Aerial crown-view tile of a tropical tree (Barro Colorado Island, Panama), acquired 20241216:
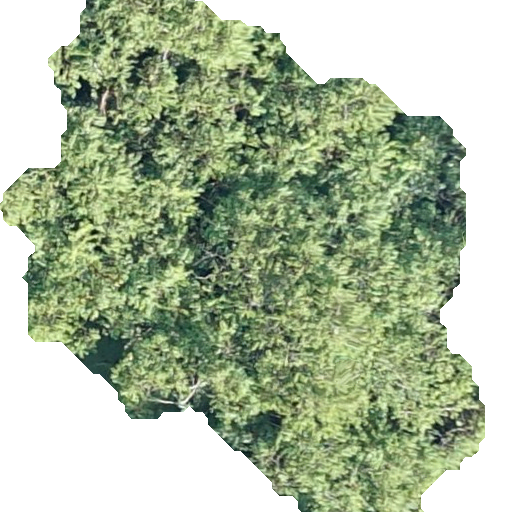
Species: Guazuma ulmifolia
GBIF accepted scientific name: Guazuma ulmifolia
Crown area: 252.093 m²